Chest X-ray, AP view. Patient: 24 years old, sex F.
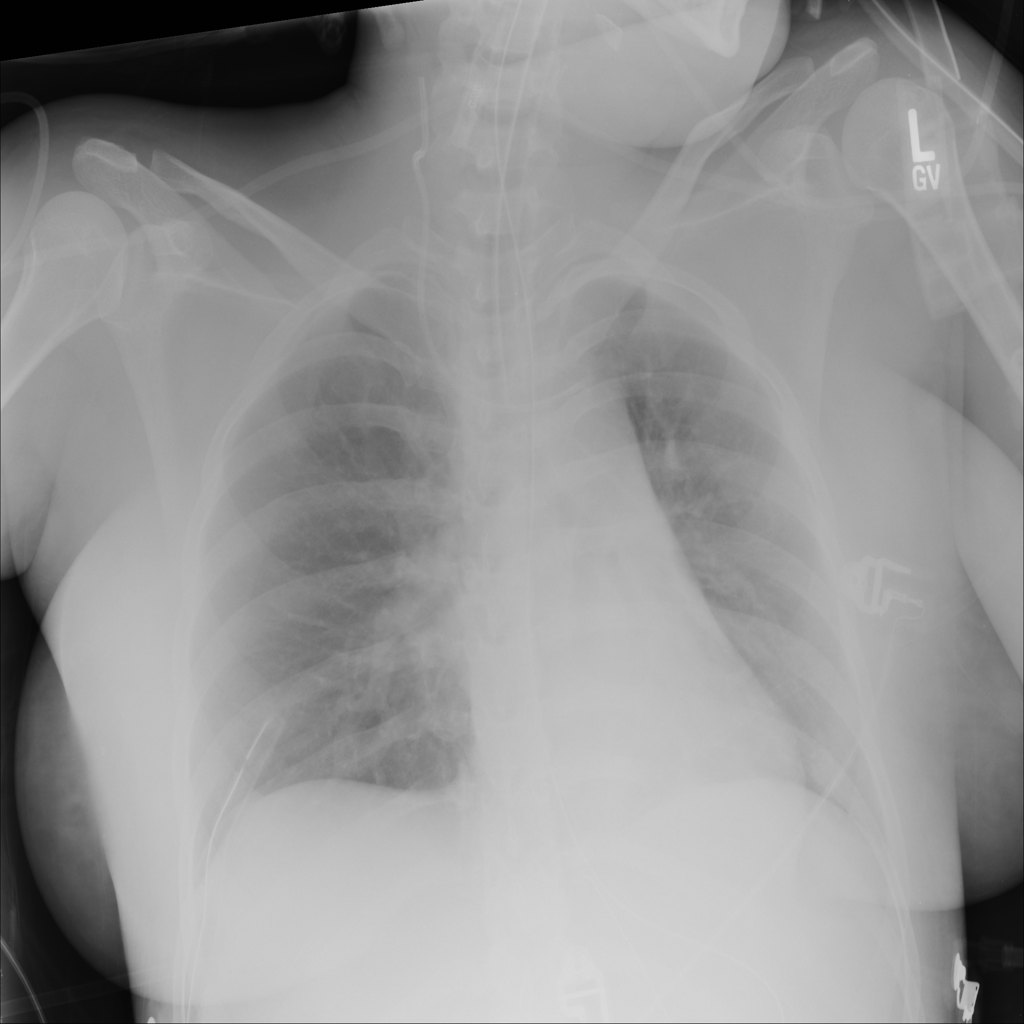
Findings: No Finding